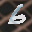
Label: 6